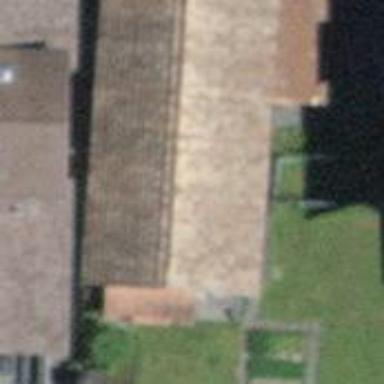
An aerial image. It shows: Rural barn.